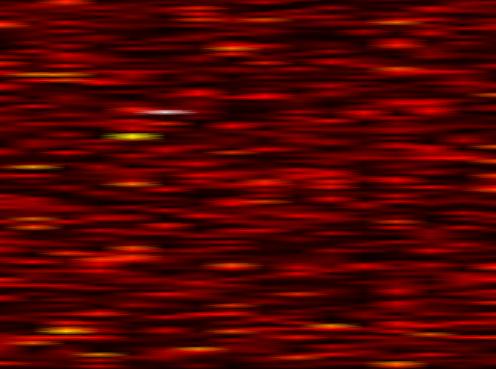
Label: WOLA